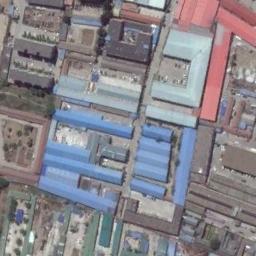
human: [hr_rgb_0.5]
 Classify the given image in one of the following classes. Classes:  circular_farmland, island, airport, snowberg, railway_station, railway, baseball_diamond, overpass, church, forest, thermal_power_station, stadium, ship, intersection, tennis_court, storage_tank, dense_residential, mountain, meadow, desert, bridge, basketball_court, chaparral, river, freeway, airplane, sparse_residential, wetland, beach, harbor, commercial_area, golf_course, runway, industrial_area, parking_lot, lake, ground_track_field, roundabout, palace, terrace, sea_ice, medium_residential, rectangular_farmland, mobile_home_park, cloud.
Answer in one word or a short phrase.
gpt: industrial_area